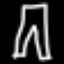
Label: pants